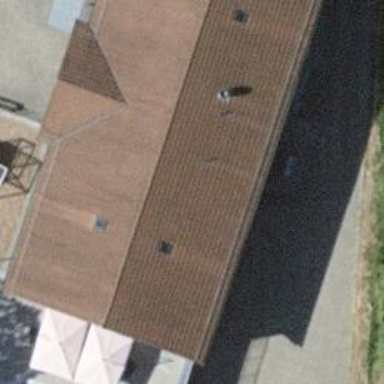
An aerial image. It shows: Kindergarten building.